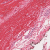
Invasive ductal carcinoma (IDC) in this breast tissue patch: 0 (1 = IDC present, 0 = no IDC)